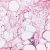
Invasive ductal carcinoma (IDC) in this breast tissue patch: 1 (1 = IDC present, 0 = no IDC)